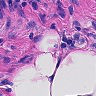
Metastatic tissue present: yes